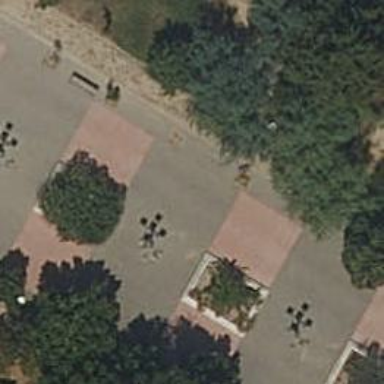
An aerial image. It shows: Pedestrian road.